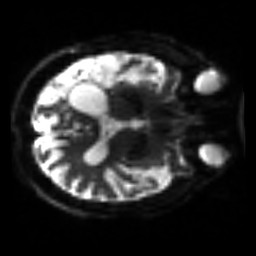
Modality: sbref
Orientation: axial
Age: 64
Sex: male
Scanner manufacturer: siemens
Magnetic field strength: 3 T
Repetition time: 3.2 s
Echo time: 0.081 s